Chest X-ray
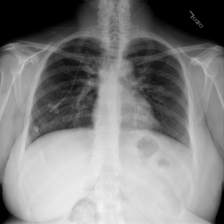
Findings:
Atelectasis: negative
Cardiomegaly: negative
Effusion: negative
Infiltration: negative
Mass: negative
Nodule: negative
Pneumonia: negative
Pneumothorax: negative
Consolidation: negative
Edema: negative
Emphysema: negative
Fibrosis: negative
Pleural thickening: negative
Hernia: negative